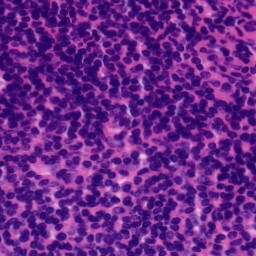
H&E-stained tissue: Tonsil